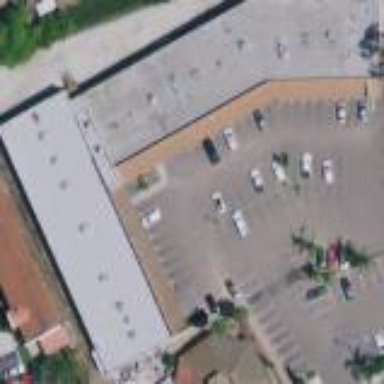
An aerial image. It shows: Commercial building.